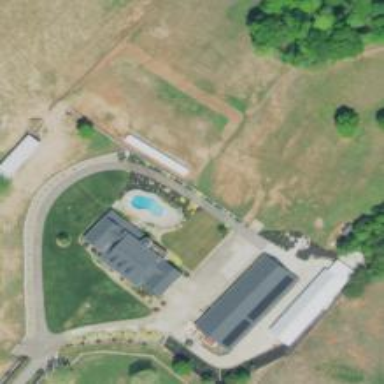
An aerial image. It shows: Swimming pool located in leisure land.